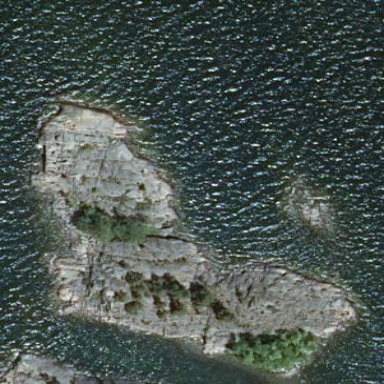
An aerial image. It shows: Island with natural coastline.